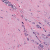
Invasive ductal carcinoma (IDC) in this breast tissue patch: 1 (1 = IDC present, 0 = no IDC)